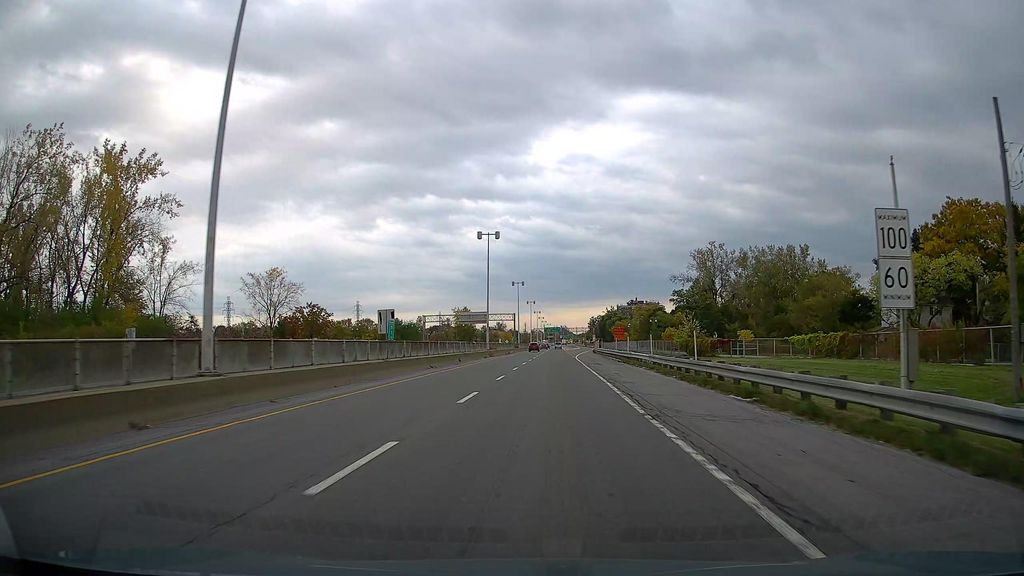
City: montreal